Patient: sex M, age 65
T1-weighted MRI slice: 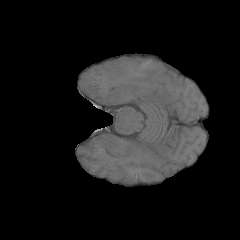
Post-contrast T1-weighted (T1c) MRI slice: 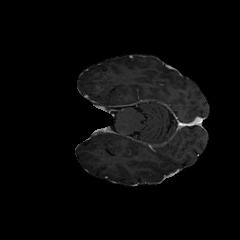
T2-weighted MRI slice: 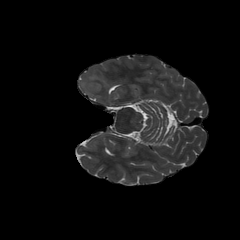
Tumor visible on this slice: no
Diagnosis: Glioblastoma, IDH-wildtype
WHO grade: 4